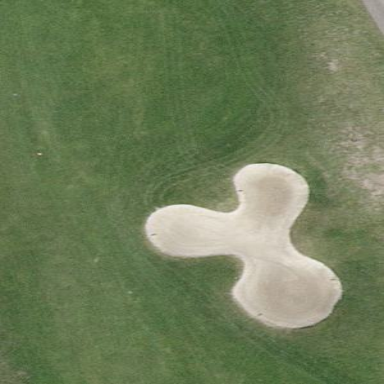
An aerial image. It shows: Golf bunker filled with natural sand.